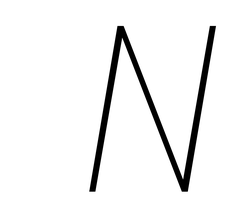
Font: Roboto-Italic_Condensed_Thin_Italic